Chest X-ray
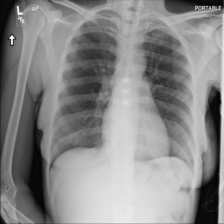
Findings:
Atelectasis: negative
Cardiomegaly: negative
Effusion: negative
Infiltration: negative
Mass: negative
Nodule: negative
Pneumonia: negative
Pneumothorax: negative
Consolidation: negative
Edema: negative
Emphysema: negative
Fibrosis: negative
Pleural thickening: negative
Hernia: negative